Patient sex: F
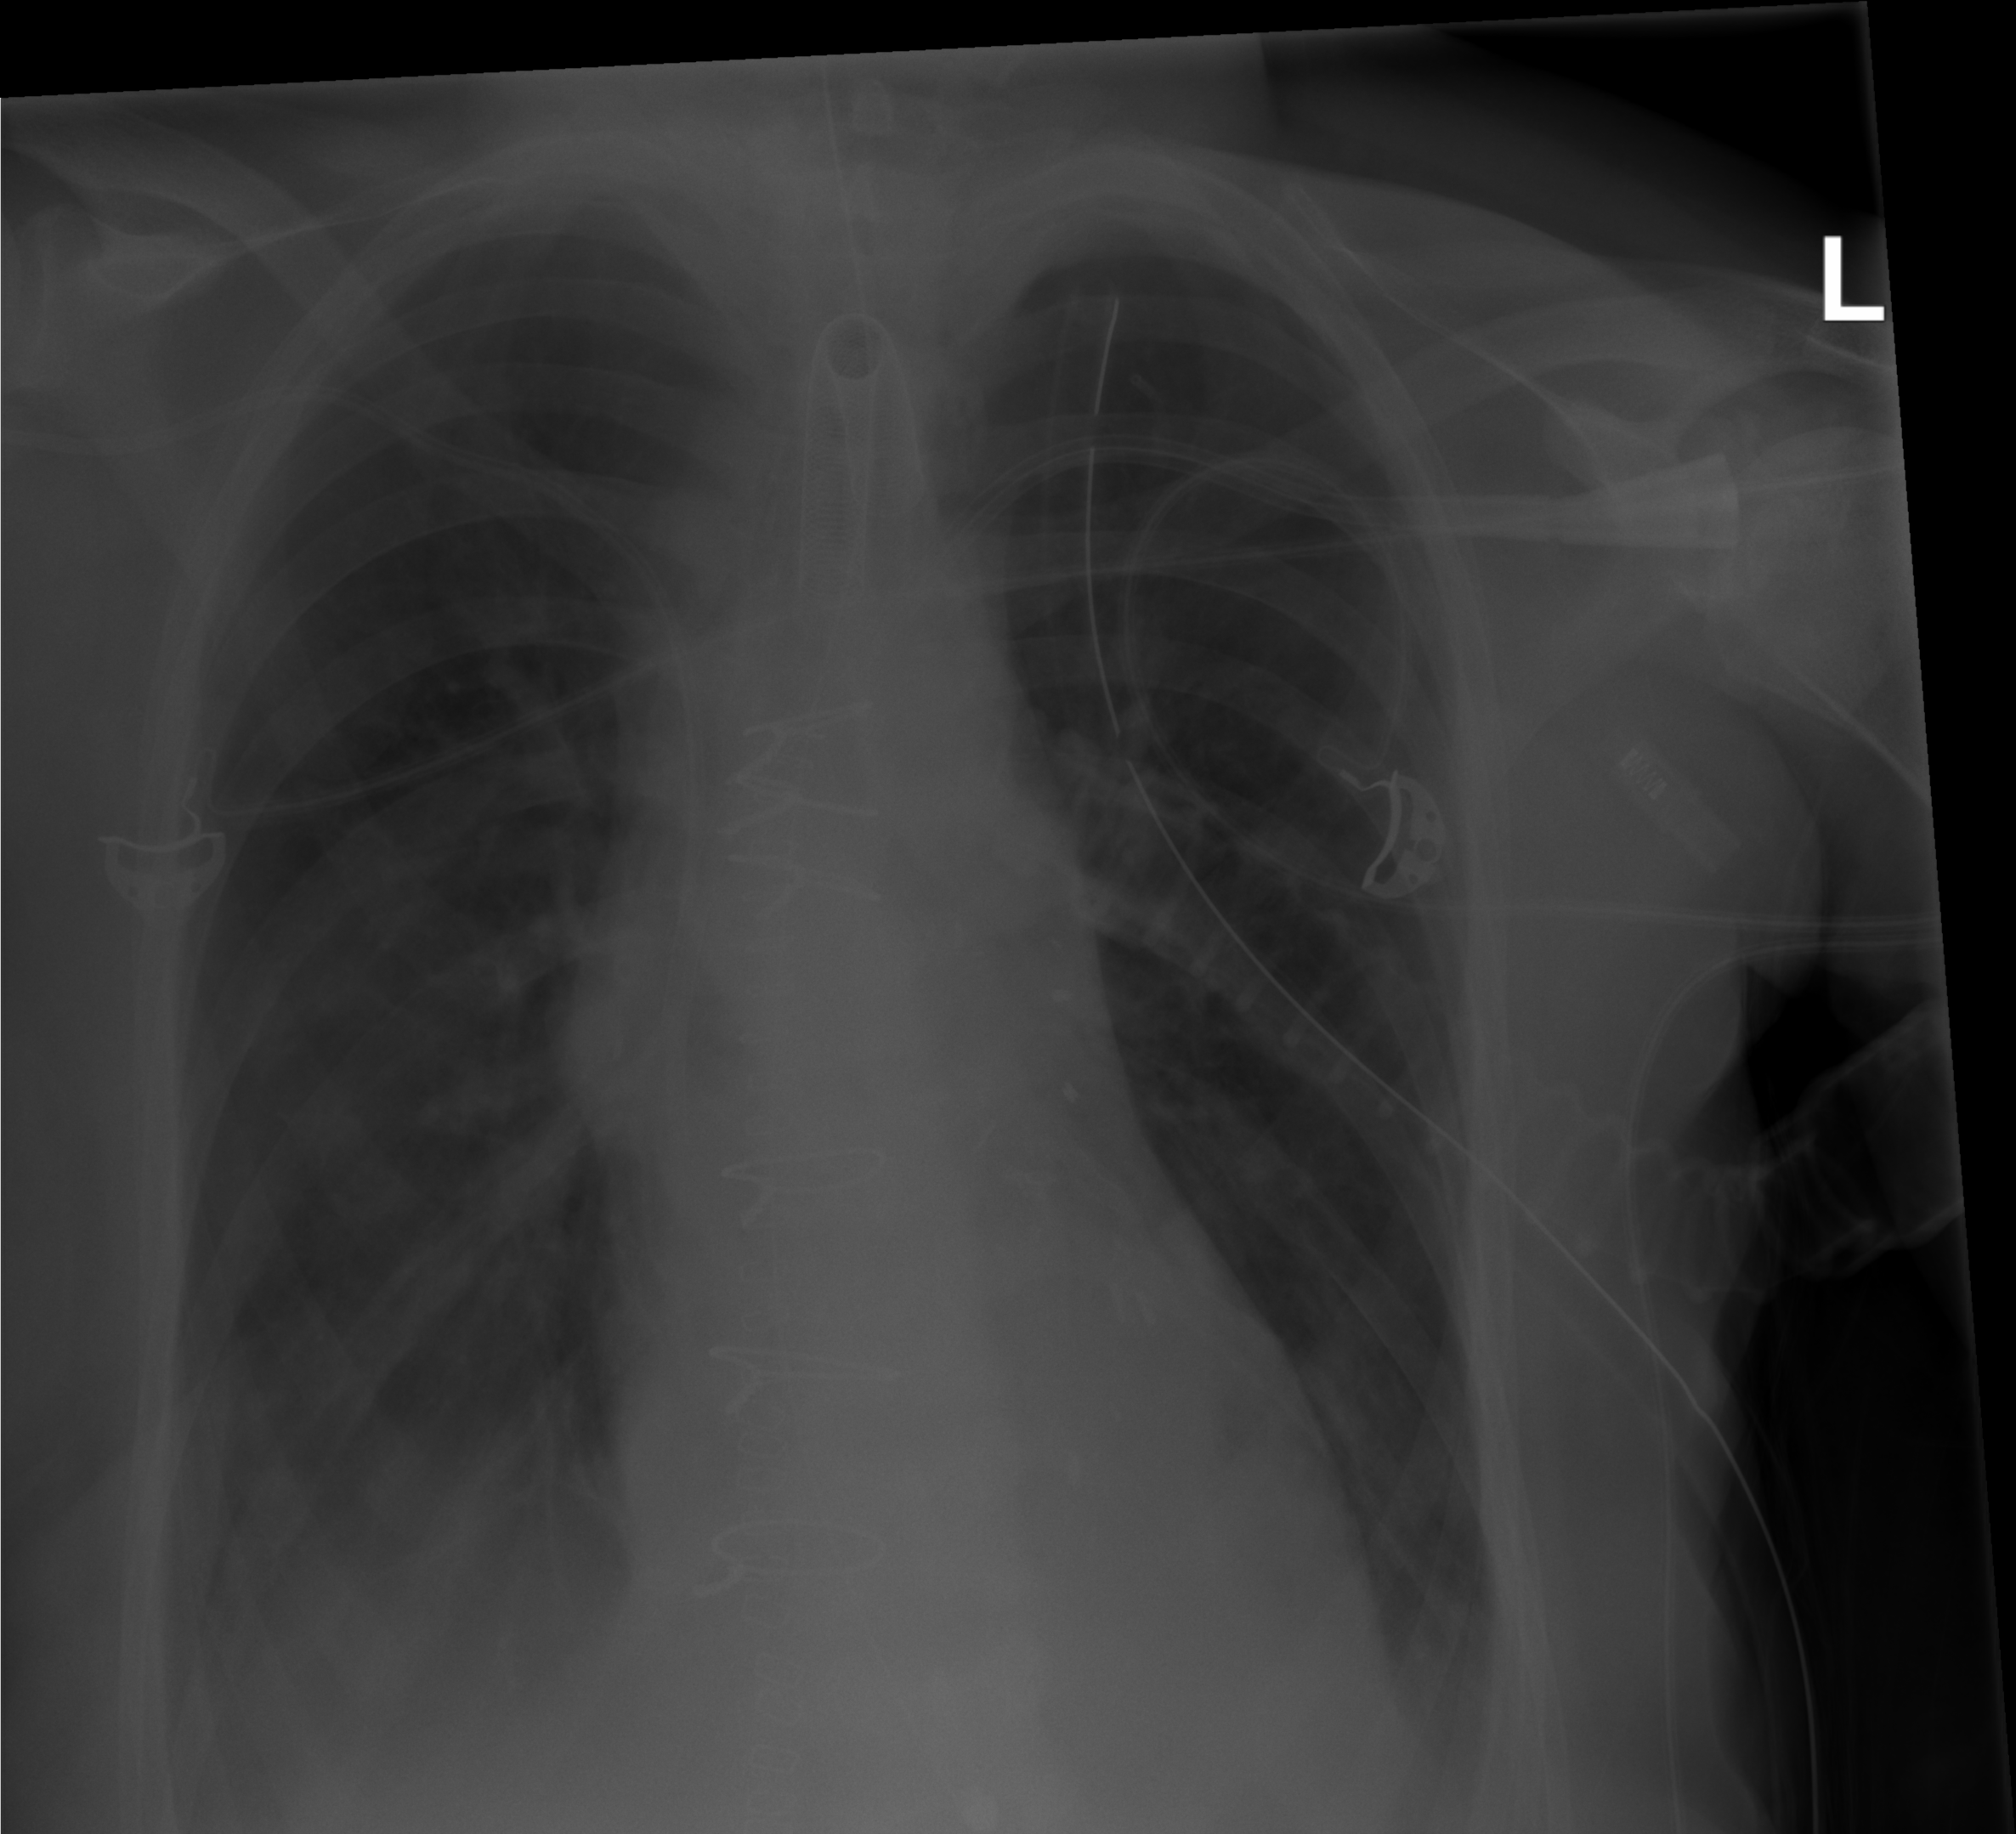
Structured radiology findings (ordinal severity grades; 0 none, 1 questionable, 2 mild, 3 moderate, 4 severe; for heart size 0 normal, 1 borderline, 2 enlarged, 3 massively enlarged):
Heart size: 0
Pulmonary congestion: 0
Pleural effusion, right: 2
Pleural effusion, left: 0
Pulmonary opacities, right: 0
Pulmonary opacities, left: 0
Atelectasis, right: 2
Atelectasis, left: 0